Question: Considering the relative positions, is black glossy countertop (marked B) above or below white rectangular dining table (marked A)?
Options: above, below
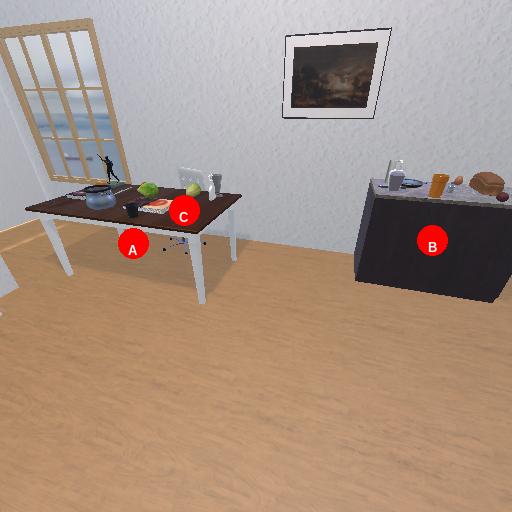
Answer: above